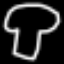
Label: mushroom